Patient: sex F, age 58
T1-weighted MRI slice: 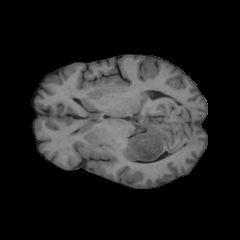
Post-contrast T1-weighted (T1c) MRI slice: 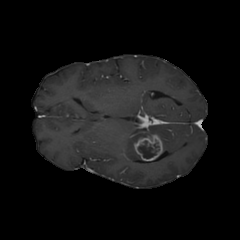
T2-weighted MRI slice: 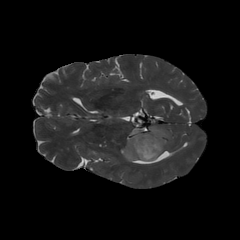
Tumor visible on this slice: yes
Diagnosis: Glioblastoma, IDH-wildtype
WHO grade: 4